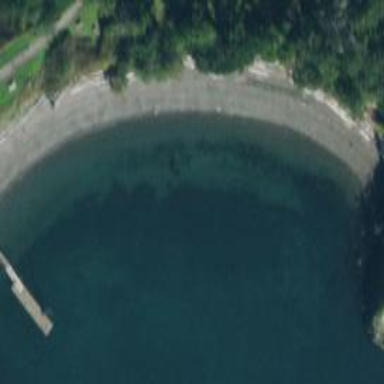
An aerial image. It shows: Beautiful beach with natural surroundings.